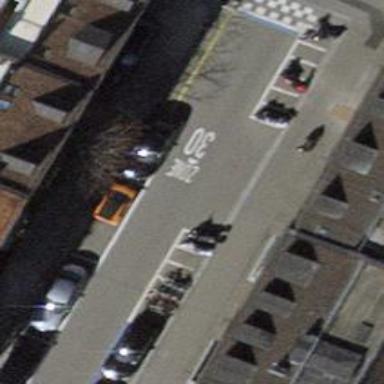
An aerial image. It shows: Motorcycle parking area.